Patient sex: F
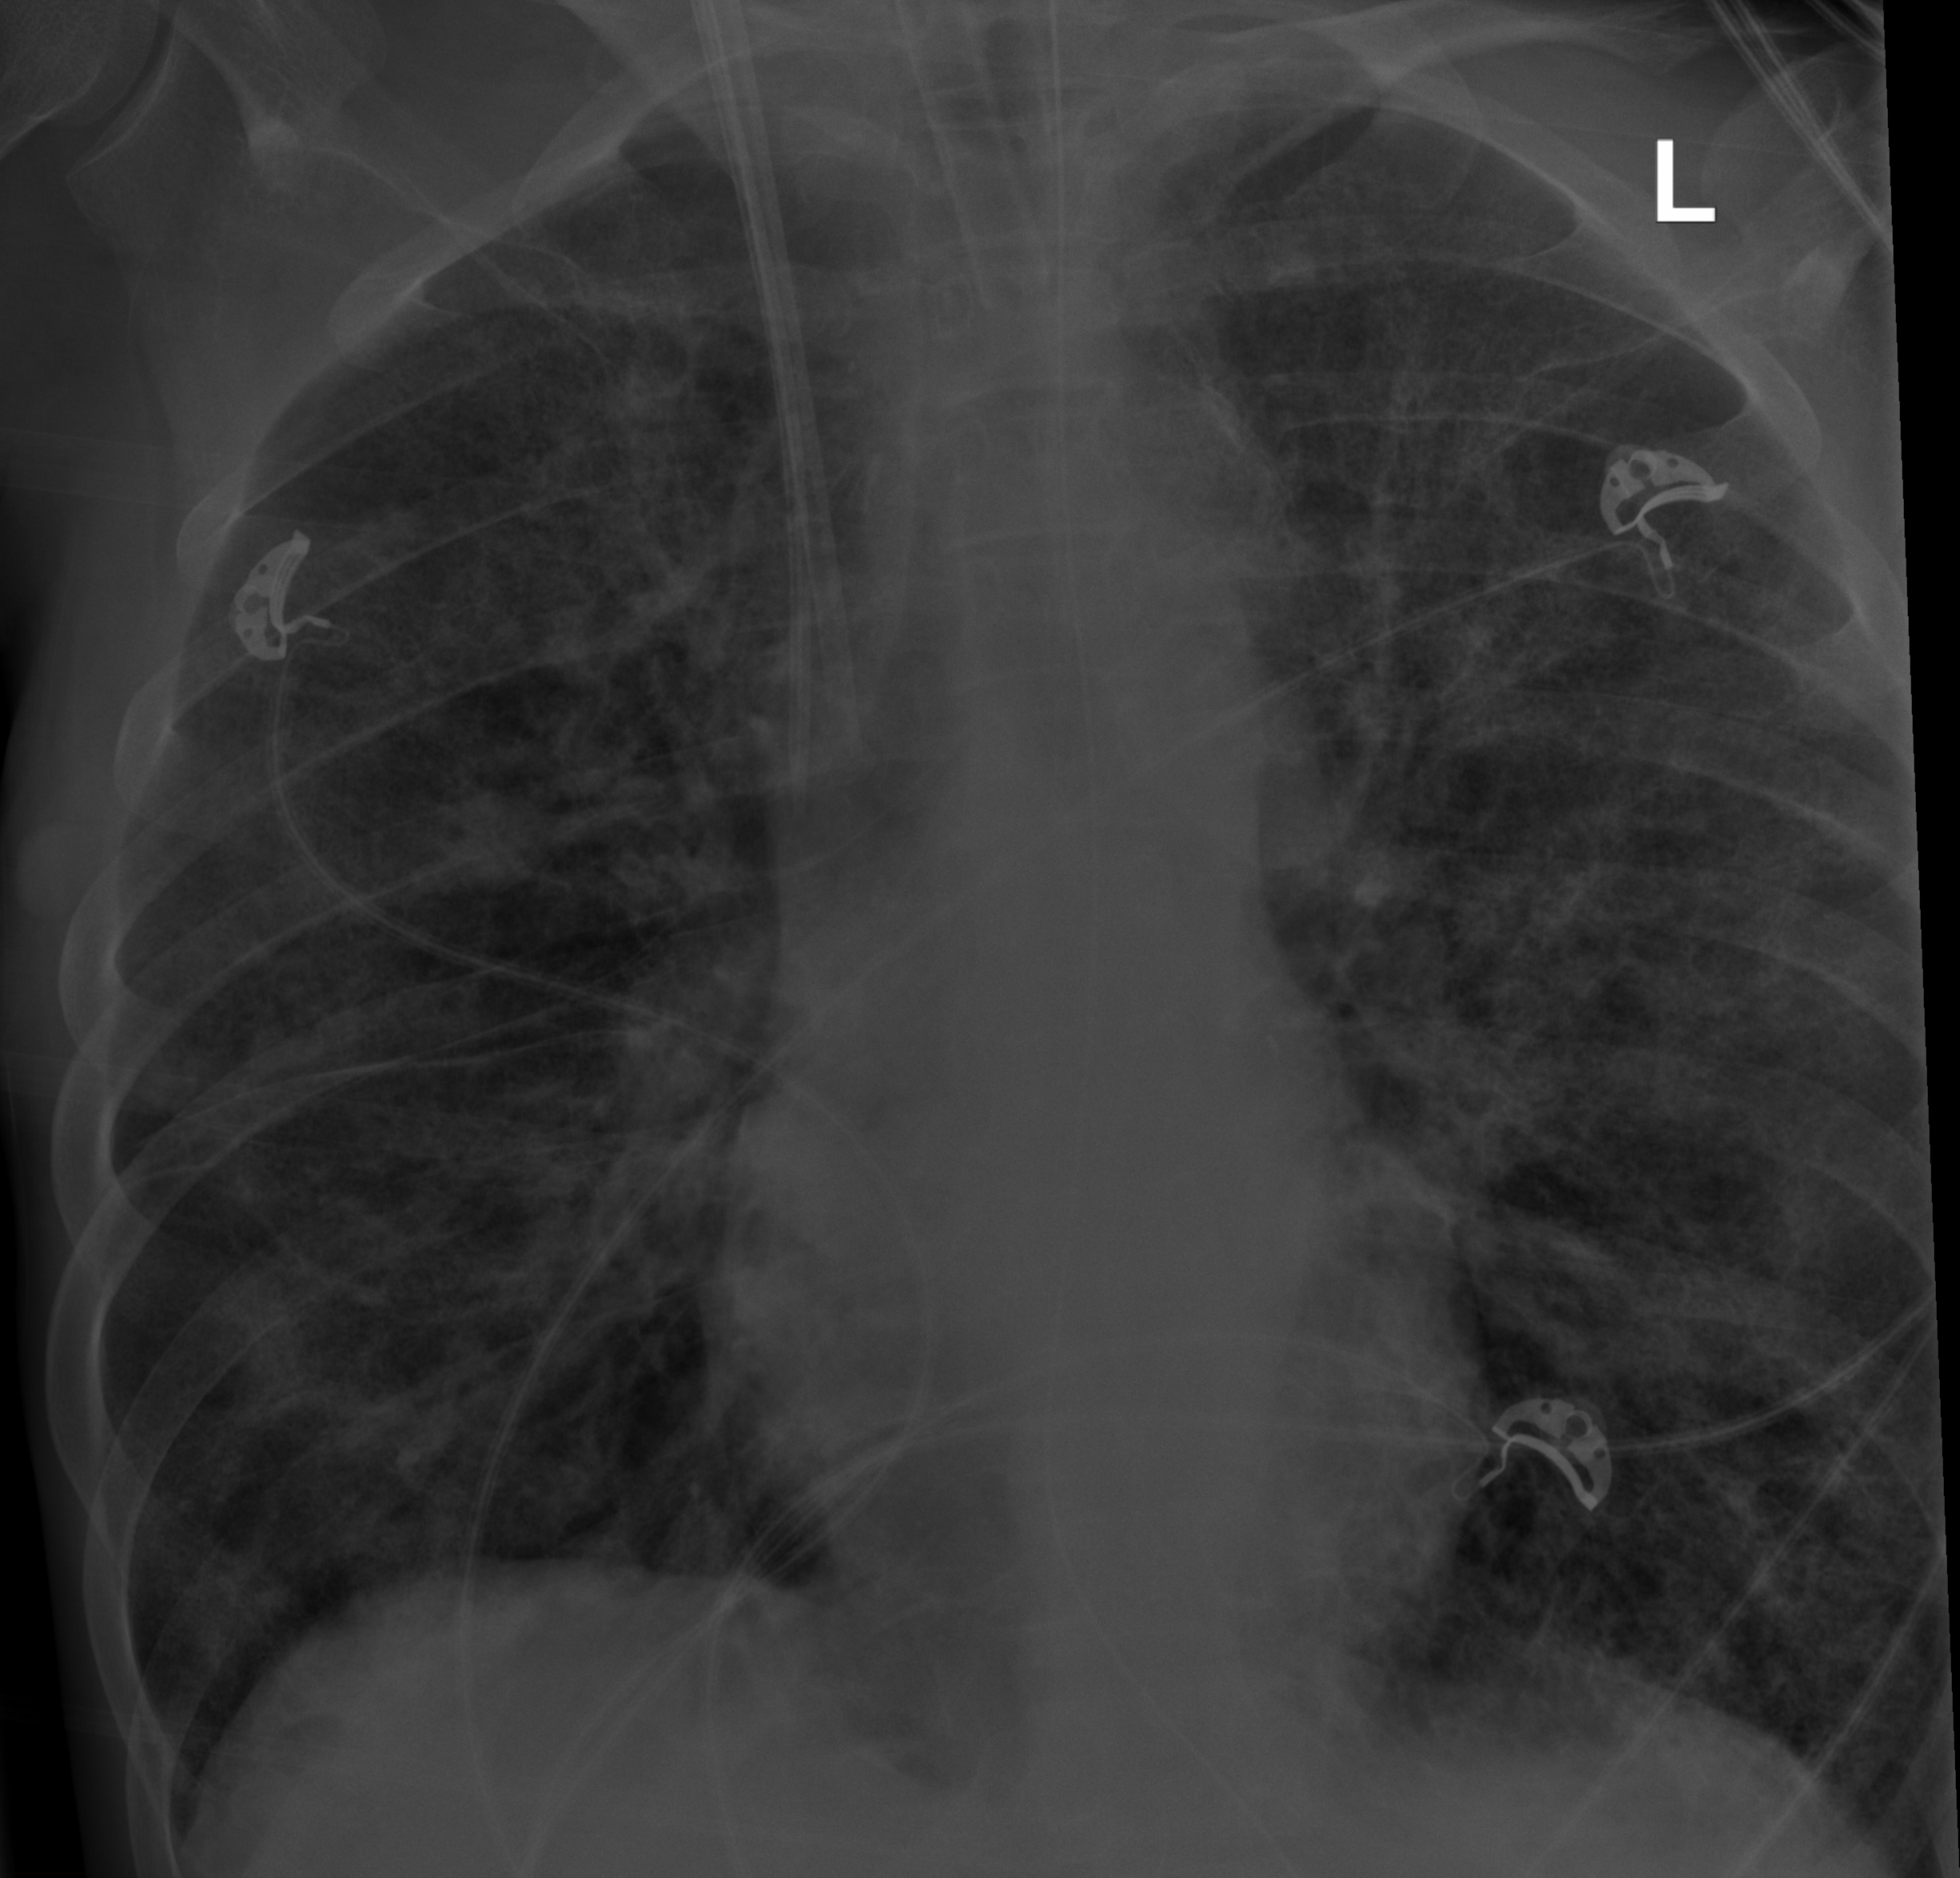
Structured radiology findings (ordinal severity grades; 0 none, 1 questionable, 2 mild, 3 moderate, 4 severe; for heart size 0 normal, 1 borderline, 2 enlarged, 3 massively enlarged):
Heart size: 0
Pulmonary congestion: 0
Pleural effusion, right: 0
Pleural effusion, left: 0
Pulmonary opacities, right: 3
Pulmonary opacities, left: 3
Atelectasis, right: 2
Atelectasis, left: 2